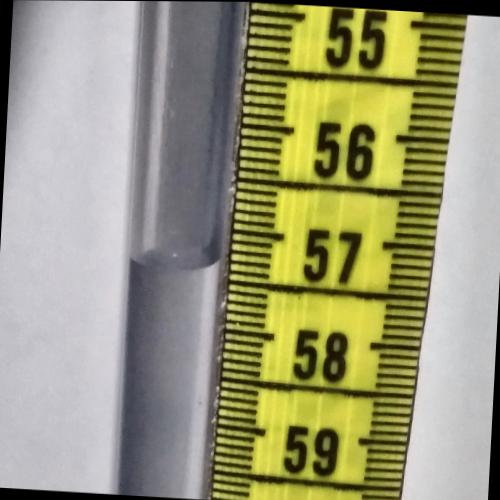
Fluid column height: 57.3 cm